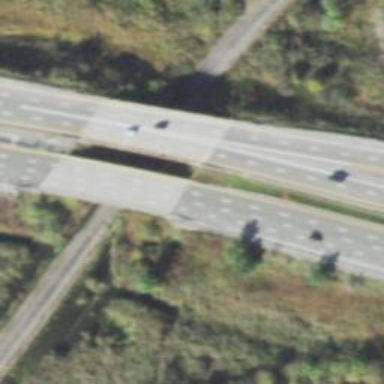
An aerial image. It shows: Bridge over motorway.